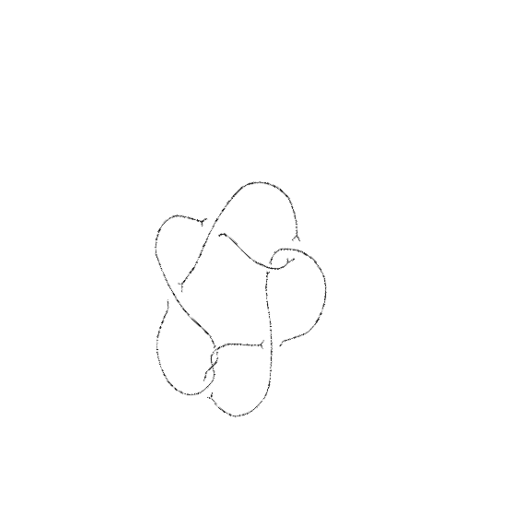
Crossing number: 8